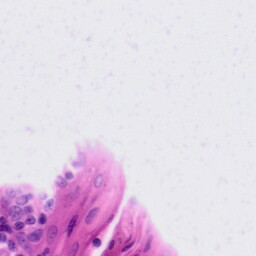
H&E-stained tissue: Tonsil